Question:  I have installed worklight 6.1.0.1 plugin from market place in the Eclipse kepler.
I have following Issues with it:
1) After clean building the application for two times my 8 GB memory got occupied. I am restarting my system everytime to get back this memory. This is seriously annoying issue. Is there any fix for this?
2) I have shell component in my project. If I just build shell components and application my changes are not being reflected. I have to clean build the application every time if I want to see my changes. If I do so, I am landing up in memory not available issue. It is also taking 20 minutes+ for the whole process of cleaning, building shell and application.
I assuming that this is a common issue, hoping an positive reply for this.
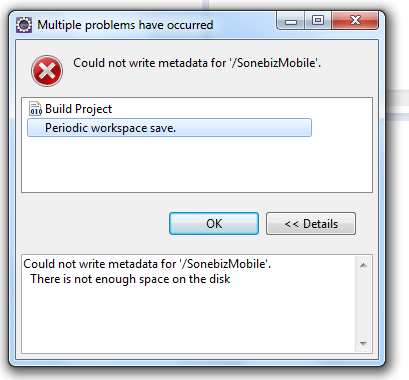
Answer: This seems to be related to APAR #PI32772, where when building a Shell component, the temp folder gets filled and filled and filled - but never gets cleaned, thus the disk runs out of available space.
To receive a fix for this issue a PMR support ticket must be opened.
The only available workaround is tot manually clean the C:\Users\\AppData\Local\Temp directory\shellResourcesXXX folder.